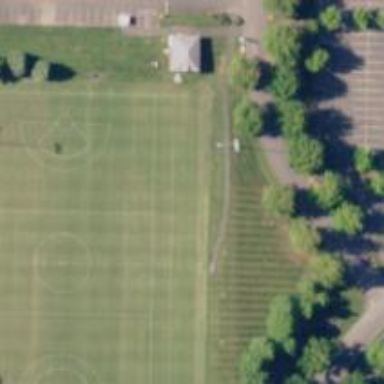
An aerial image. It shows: Soccer pitch designated for leisure and sports activities.